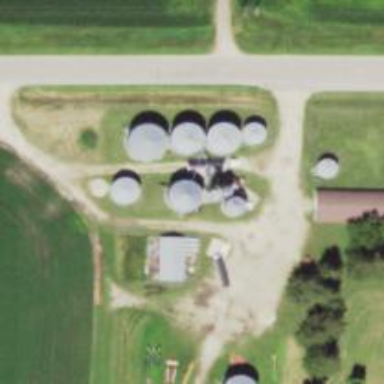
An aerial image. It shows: Silo.